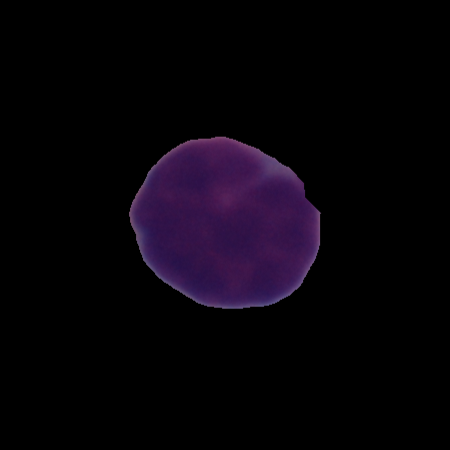
Label: cancer